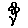
Label: flower